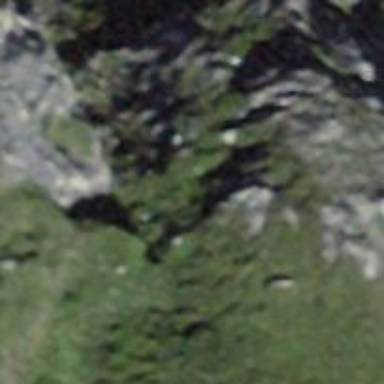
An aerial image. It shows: Cliff in nature.